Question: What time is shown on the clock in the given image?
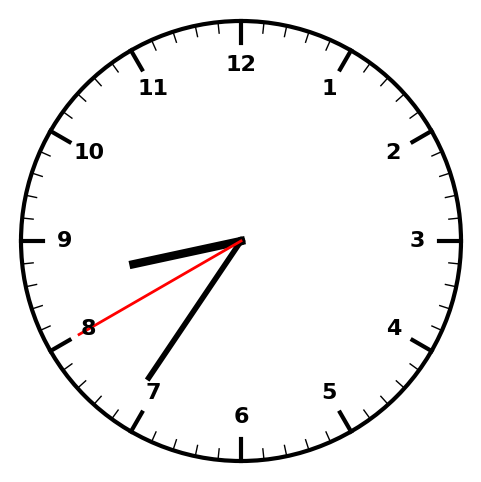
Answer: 08:35:40